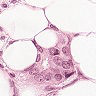
Metastatic tissue present: yes